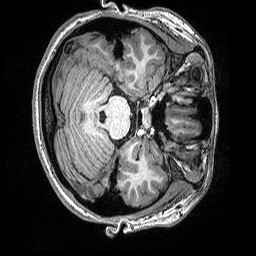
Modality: T1w
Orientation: axial